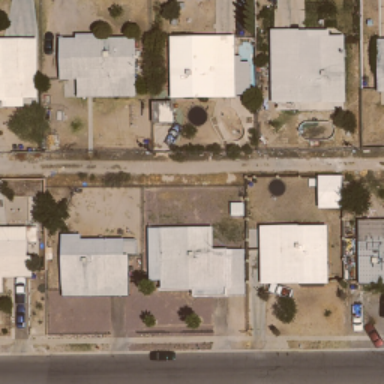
It is a medium residential area with houses arranged neatly .